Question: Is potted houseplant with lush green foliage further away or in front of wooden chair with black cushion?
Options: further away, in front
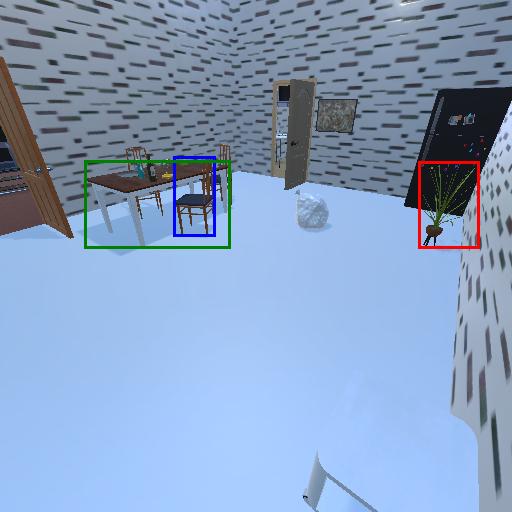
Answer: further away